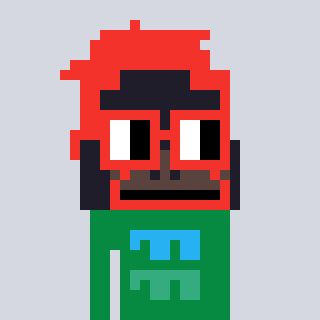
a pixel art character with square red glasses, a orangutan-shaped head and a green-colored body on a cool background